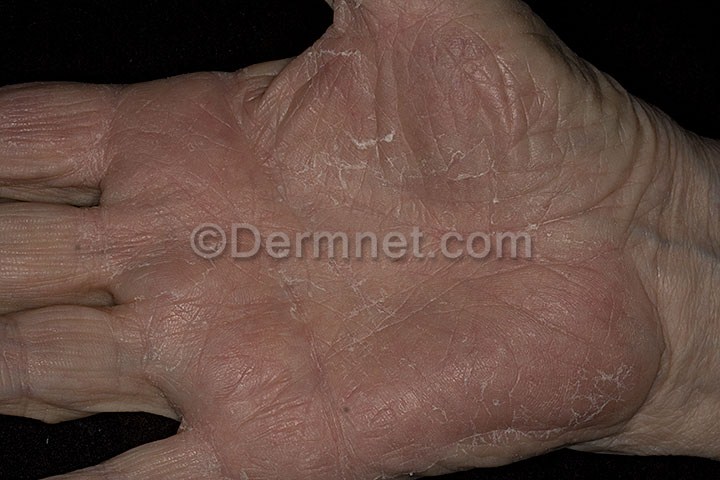
Disease: Eczema Photos